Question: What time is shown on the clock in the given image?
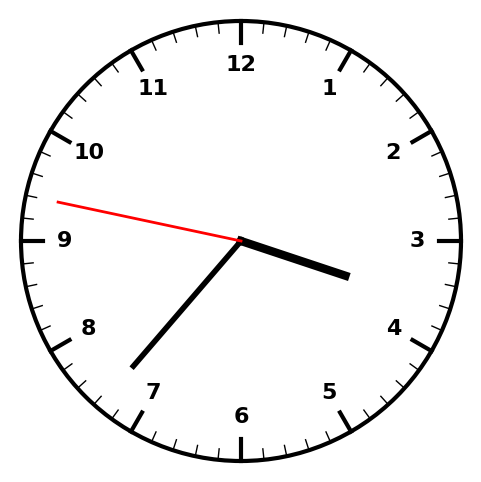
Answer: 03:36:47